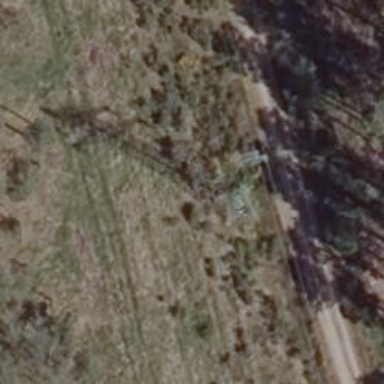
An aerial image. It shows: Power tower.